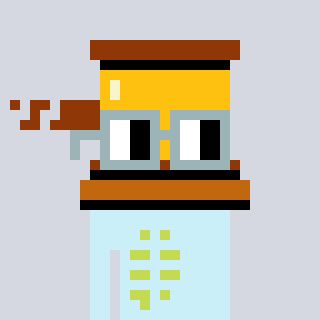
a pixel art character with square dark gray glasses, a gavel-shaped head and a cold-colored body on a cool background